Question: I have this shape:

and I was wondering if its possible to create it with CSS3.
<URL>:
'''
<div id="cafeDialog" role="dialog" class="cafeDialog caspSearch" style="">
<div data-title="Search" role="main">
<div>
</div>
</div>
</div>
'''
'''
html, body {
height: 100%;
}
.caspSearch {
border: 1px solid black;
background: black;
background: -moz-linear-gradient(top, rgba(128, 144, 152, 0.9) 0%, rgba(67, 74, 80, 0.91) 8%, rgba(54, 58, 61, 0.96) 91%, rgba(74, 81, 85, 0.9) 100%);
/* FF3.6+ */
background: -webkit-gradient(linear, left top, left bottom, color-stop(0%, rgba(128, 144, 152, 0.9)), color-stop(8%, rgba(67, 74, 80, 0.91)), color-stop(91%, rgba(54, 58, 61, 0.96)), color-stop(100%, rgba(74, 81, 85, 0.9)));
/* Chrome,Safari4+ */
background: -webkit-linear-gradient(top, rgba(128, 144, 152, 0.9) 0%, rgba(67, 74, 80, 0.91) 8%, rgba(54, 58, 61, 0.96) 91%, rgba(74, 81, 85, 0.9) 100%);
/* Chrome10+,Safari5.1+ */
background: -o-linear-gradient(top, rgba(128, 144, 152, 0.9) 0%, rgba(67, 74, 80, 0.91) 8%, rgba(54, 58, 61, 0.96) 91%, rgba(74, 81, 85, 0.9) 100%);
/* Opera 11.10+ */
background: -ms-linear-gradient(top, rgba(128, 144, 152, 0.9) 0%, rgba(67, 74, 80, 0.91) 8%, rgba(54, 58, 61, 0.96) 91%, rgba(74, 81, 85, 0.9) 100%);
/* IE10+ */
background: linear-gradient(to bottom, rgba(128, 144, 152, 0.9) 0%, rgba(67, 74, 80, 0.91) 8%, rgba(54, 58, 61, 0.96) 91%, rgba(74, 81, 85, 0.9) 100%);
/* W3C */
width: 500px;
height: 300px;
border-radius: 10px;
padding: 0 !important;
position:relative;
top: 30px;
}
.caspSearch:before {
content:'';
width: 0;
height: 0;
display: block;
position: absolute;
border-bottom: 50px solid white;
border-left: 20px solid transparent;
border-right: 20px solid transparent;
}
'''
I'm struggling with the triangle since it needs to be with transparent gradient and the black border needs to wrap it .
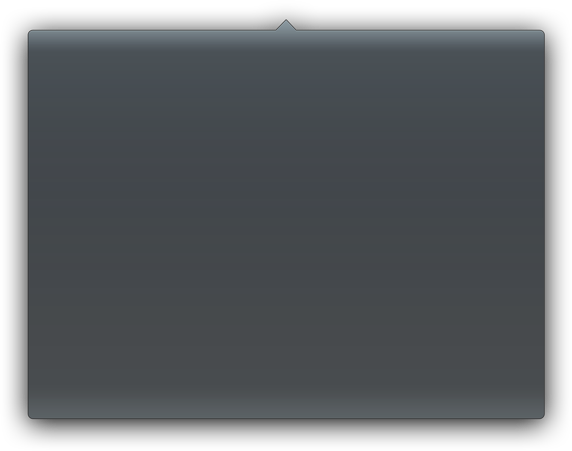
Answer: Is this what you are looking for?
'''
.triangle-isosceles {
height: 200px;
width: 300px;
position:relative;
padding:15px;
margin:1em 0 3em;
color:#000;
background:#f3961c;
background:-webkit-gradient(linear, 0 0, 0 100%, from(#f9d835), to(#f3961c));
background:-moz-linear-gradient(#f9d835, #f3961c);
background:-o-linear-gradient(#f9d835, #f3961c);
background:linear-gradient(#f9d835, #f3961c);
-webkit-border-radius:10px;
-moz-border-radius:10px;
border-radius:10px;
}
.triangle-isosceles.top {
background:-webkit-gradient(linear, 0 0, 0 100%, from(#f3961c), to(#f9d835));
background:-moz-linear-gradient(#f3961c, #f9d835);
background:-o-linear-gradient(#f3961c, #f9d835);
background:linear-gradient(#f3961c, #f9d835);
}
.triangle-isosceles:after {
content:"";
position:absolute;
bottom:-15px;
left:50px;
border-width:15px 15px 0;
border-style:solid;
border-color:#f3961c transparent;
display:block;
width:0;
}
.triangle-isosceles.top:after {
top:-15px;
right:50px;
bottom:auto;
left:auto;
border-width:0 15px 15px;
border-color:#f3961c transparent;
}
'''
'''
<p class="triangle-isosceles top">Your content.</p>
'''
<URL>